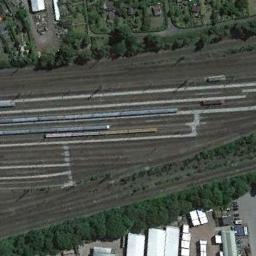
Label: railway